Question: I am trying to have a table that has some '<td>' in it and and in this table I have labels that gets data from database and they change in length each time the data bind to it is different the problem is the alignment of these labels in the '' changes too here is a example of what I have.
'''
<table>
<tr>
<td class="auto-style4"><span style="padding-right:100px"> </span>Full Name:
<asp:Label ID="lblFullName" runat="server" Text=""></asp:Label> <span style="padding-right:400px;width:400px;"></span> Address:
<asp:Label ID="lblTuition" runat="server" Text=""></asp:Label>
</td>
</tr>
</table>
'''
This is how it looks spacing in between I am using '<span>' to give spacing in between them and now when lets say the FullName have a value that's a big value the Address: gets pushed away further is there a way I could have any value but the spacing for these 2 don't change and I don't want to use the float-right for address I want these to be kind of in the middle of the table
Expected result could be some thing like this:

Any help?
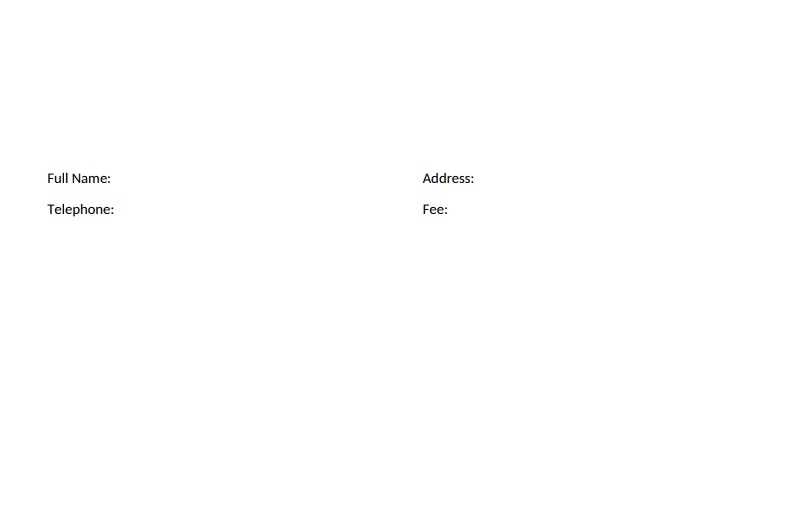
Answer: You can accomplish that by breaking your name and address headers up into two separate cells. That will allow you to specify how far apart you want the cells to be, regardless of the length of the data being imported:
'''
td {
width: 10%;
}
'''
'''
<table>
<tr>
<td class="auto-style4">
</asp:Label>Full Name:
<asp:Label ID="lblFullName" runat="server" Text="">
</td>
<td class="auto-style4">
</asp:Label>Address:
<asp:Label ID="lblTuition" runat="server" Text=""></asp:Label>
</td>
</tr>
</table>
'''